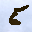
Label: 5